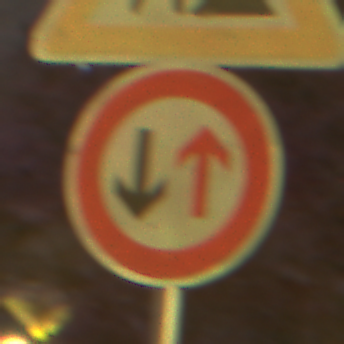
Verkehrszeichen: VorrangDesGegenverkehrs
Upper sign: Arbeitsstelle
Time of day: Night
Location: Outdoor (Suburban)
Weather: Clear
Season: NotSpecified
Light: Artificial